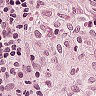
Metastatic tissue present: no